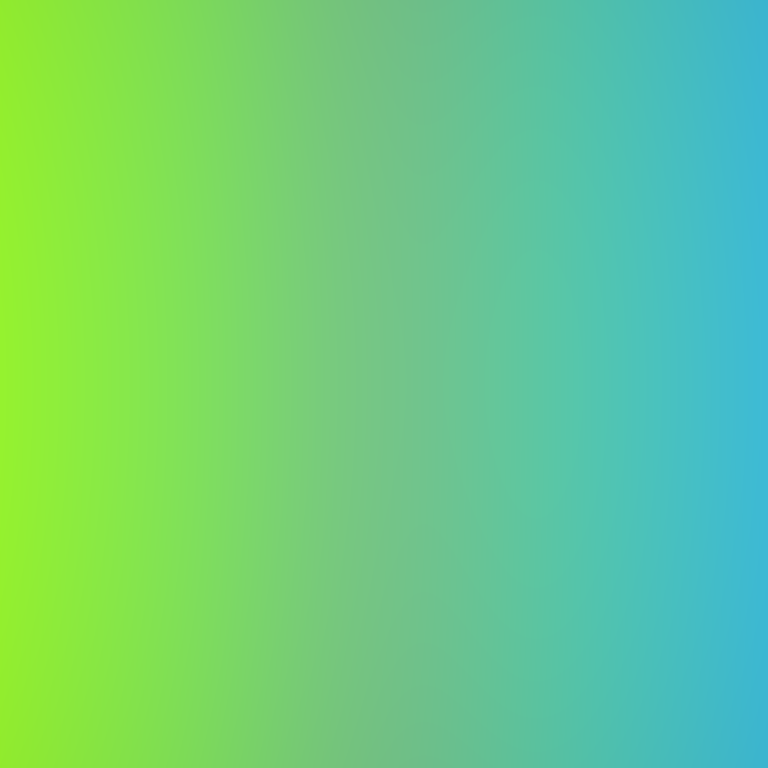
Abstract light effect, smooth gradient from bright green to soft blue, calm atmosphere, diffuse light, no room, no furniture, no objects.